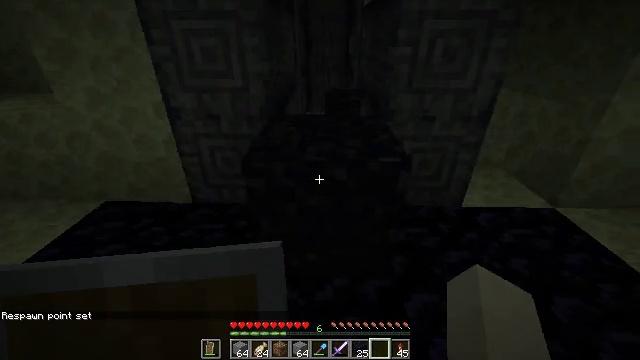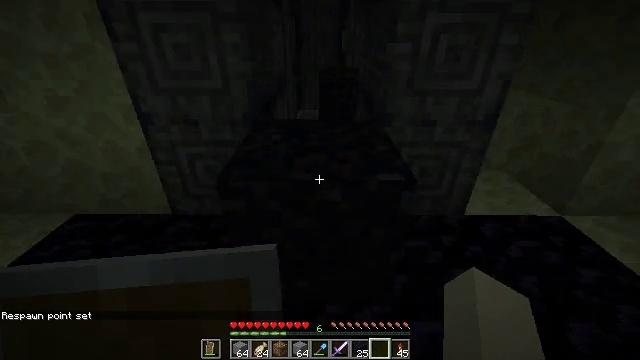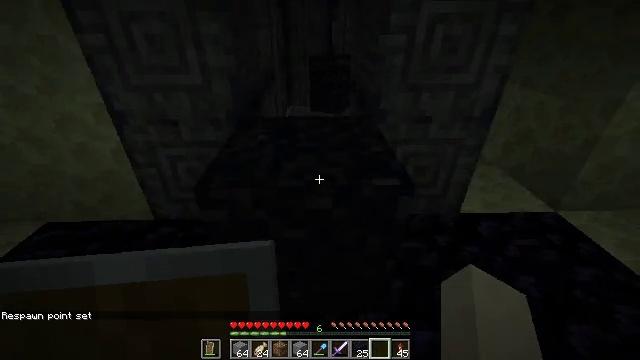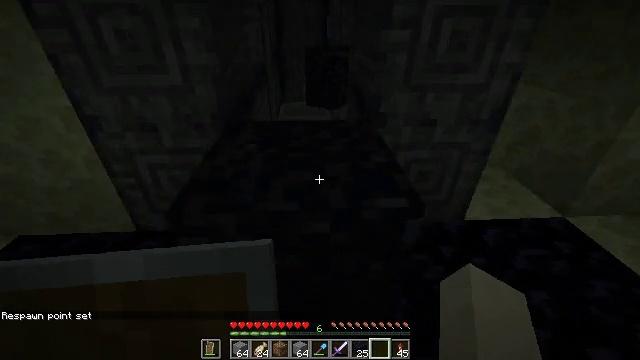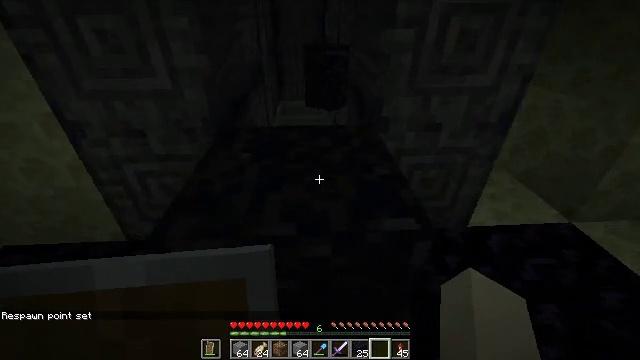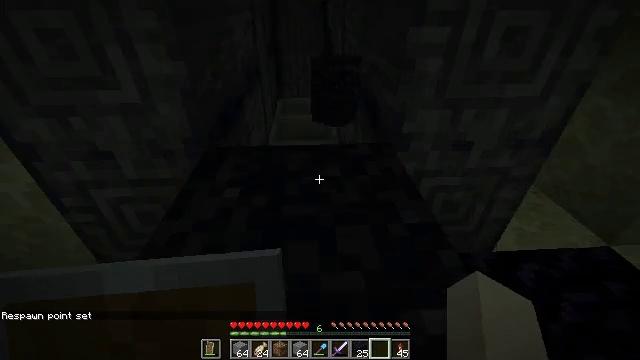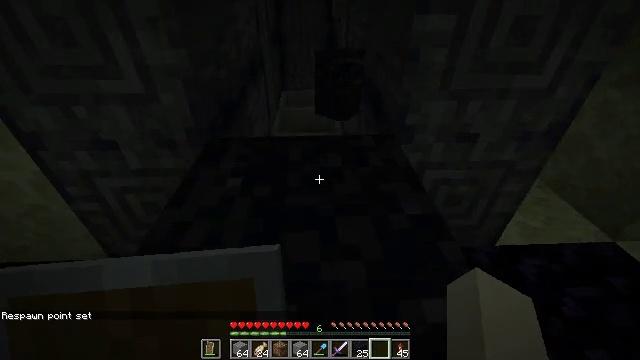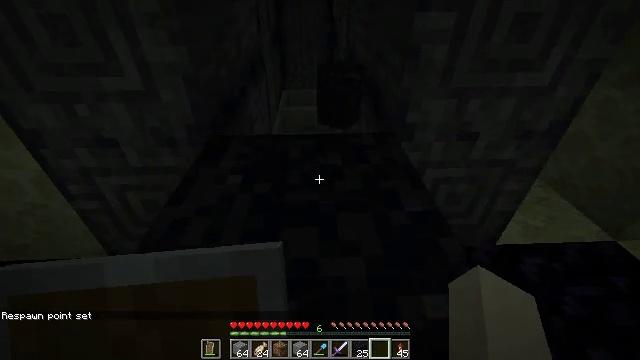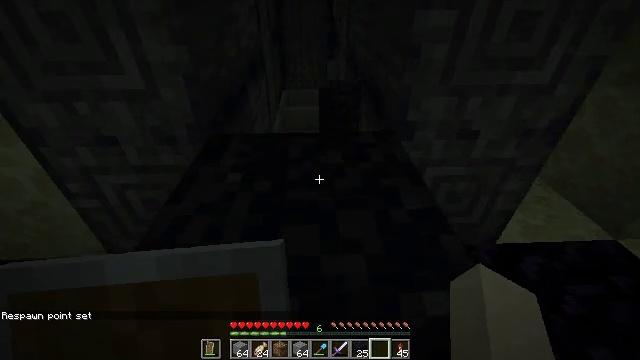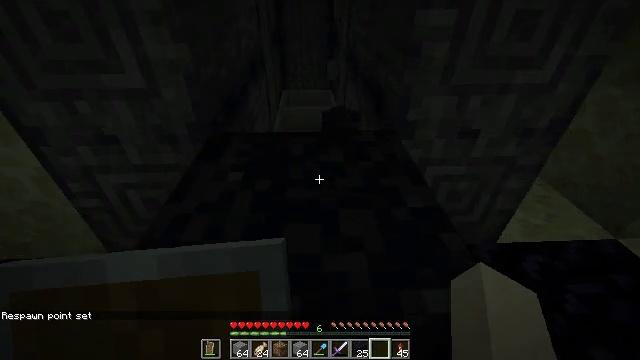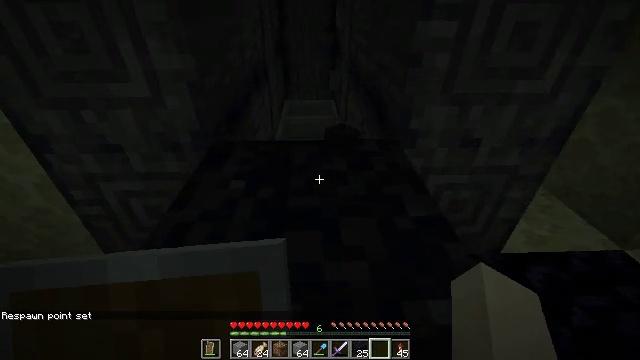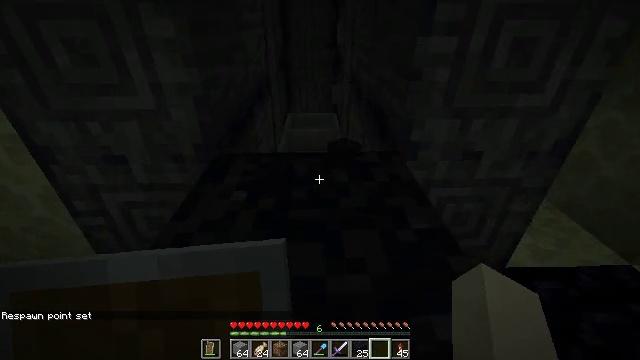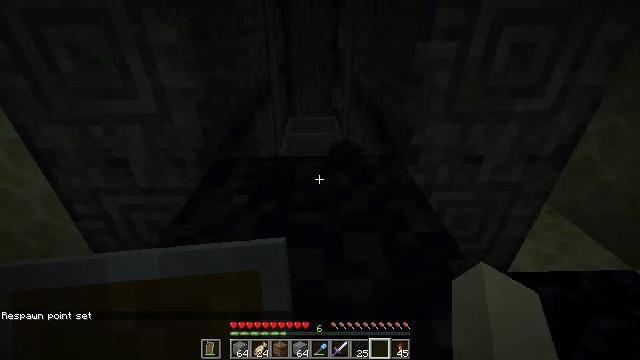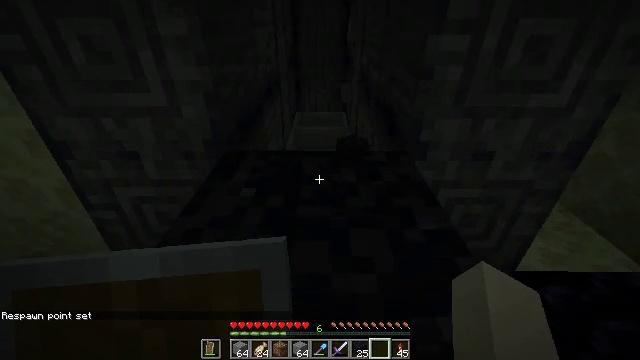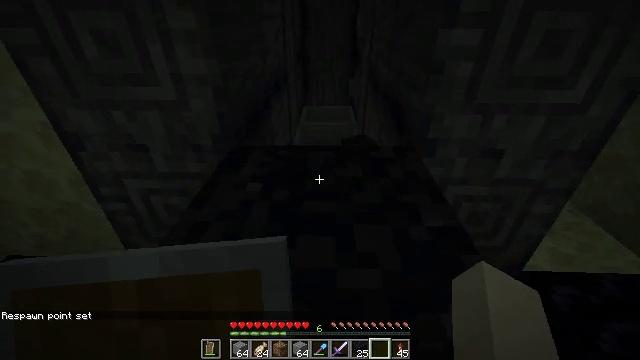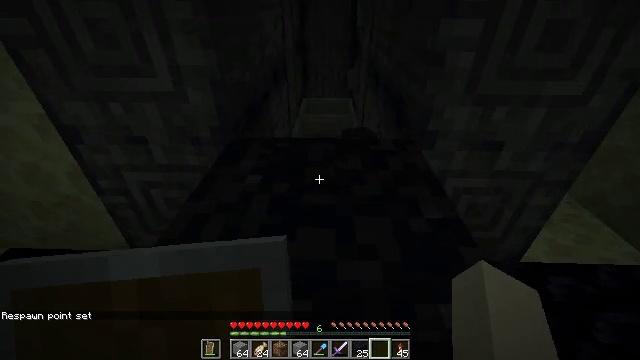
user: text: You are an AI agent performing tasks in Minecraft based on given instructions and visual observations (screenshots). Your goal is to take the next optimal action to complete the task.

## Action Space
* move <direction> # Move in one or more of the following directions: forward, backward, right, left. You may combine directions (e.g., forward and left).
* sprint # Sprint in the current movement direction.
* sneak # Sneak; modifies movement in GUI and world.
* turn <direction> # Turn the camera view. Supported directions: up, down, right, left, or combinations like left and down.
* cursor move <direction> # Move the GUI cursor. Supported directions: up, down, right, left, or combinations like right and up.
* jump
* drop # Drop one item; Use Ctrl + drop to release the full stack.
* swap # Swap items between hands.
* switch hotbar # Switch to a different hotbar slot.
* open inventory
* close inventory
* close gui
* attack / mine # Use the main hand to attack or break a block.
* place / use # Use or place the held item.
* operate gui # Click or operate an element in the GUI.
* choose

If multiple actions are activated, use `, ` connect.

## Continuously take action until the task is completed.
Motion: motion action
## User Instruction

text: Mine block black concrete powder.
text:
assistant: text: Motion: move forward, turn right and down
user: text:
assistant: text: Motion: move forward, turn right and down
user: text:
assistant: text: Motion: move forward, turn right
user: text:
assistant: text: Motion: move forward
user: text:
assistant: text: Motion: move forward, turn down
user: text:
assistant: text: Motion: move forward, turn down
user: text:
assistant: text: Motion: no_op
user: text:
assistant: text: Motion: no_op
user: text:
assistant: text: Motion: no_op
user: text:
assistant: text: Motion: turn up
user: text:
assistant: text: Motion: turn up
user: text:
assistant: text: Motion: no_op
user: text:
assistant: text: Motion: turn left and down
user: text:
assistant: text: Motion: turn left and down
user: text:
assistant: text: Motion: turn down
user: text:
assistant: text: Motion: no_op
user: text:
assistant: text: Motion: no_op
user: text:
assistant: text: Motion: no_op
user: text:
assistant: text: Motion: no_op
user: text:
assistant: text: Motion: no_op
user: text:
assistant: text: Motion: no_op
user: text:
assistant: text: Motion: no_op
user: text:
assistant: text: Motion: no_op
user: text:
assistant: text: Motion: no_op
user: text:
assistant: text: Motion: no_op
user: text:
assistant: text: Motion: no_op
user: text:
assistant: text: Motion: no_op
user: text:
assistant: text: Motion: move back
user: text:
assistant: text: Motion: move back
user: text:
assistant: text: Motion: move back